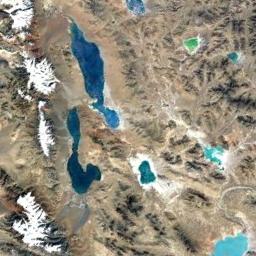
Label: lake